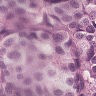
Metastatic tissue present: yes